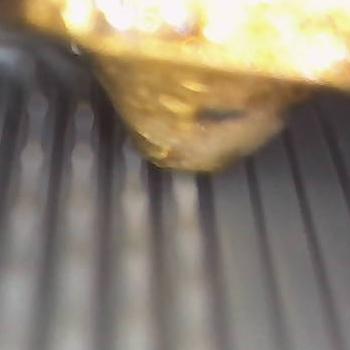
Flow rate: 33%